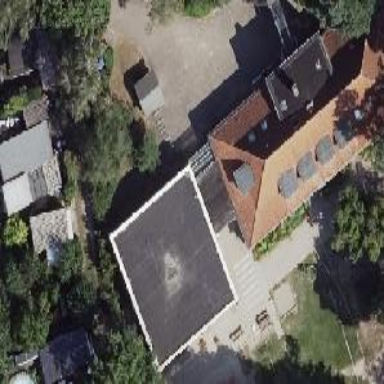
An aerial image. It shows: Kindergarten with flat roof.